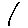
Label: line